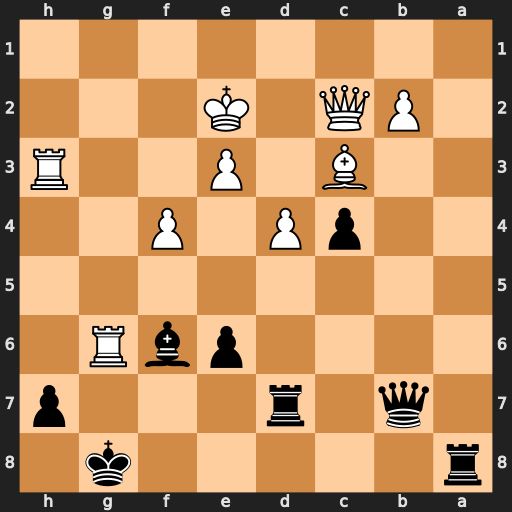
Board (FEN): r5k1/1q1r3p/4pbR1/8/2pP1P2/2B1P2R/1PQ1K3/8
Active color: b
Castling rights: -
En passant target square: -
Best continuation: hxg6 Qxg6+ Rg7